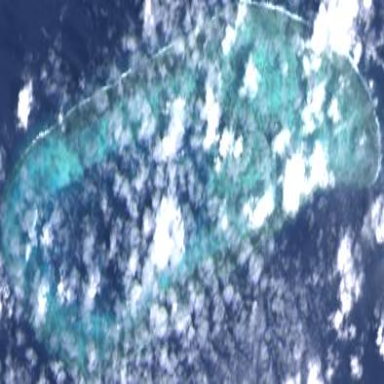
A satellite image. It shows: Beautiful reef in its natural state.